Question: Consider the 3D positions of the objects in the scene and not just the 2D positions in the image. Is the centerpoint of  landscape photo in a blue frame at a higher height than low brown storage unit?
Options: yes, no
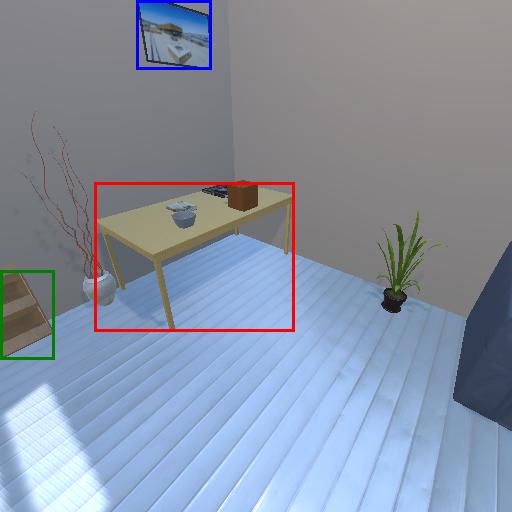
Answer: yes